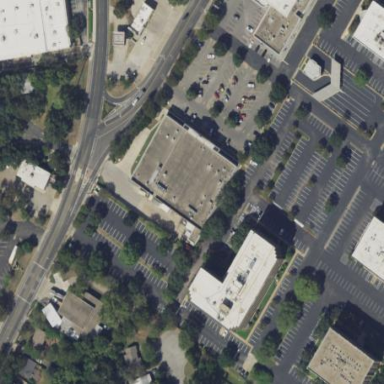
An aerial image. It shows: Supermarket located in building.